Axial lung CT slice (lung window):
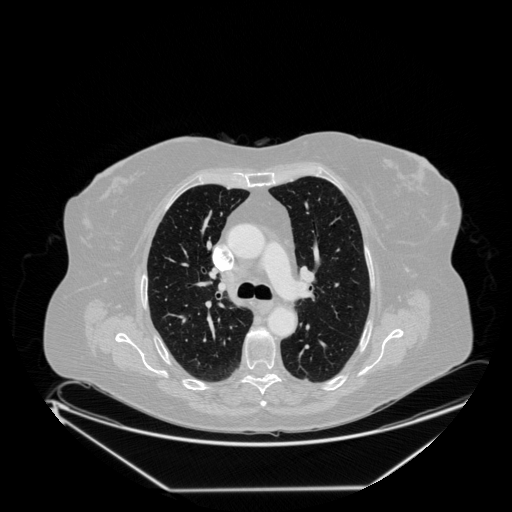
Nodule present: no